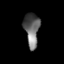
Tissue: lung
Cell type: T cells
Senescence score: 0.1868
Nuclear area (px): 496
Mean DAPI intensity: 102.905